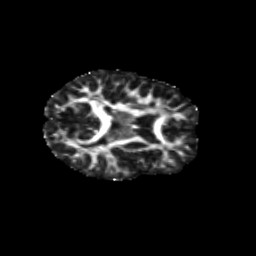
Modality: FA
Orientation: axial
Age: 8
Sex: male
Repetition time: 9.512 s
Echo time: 0.089 s